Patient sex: M
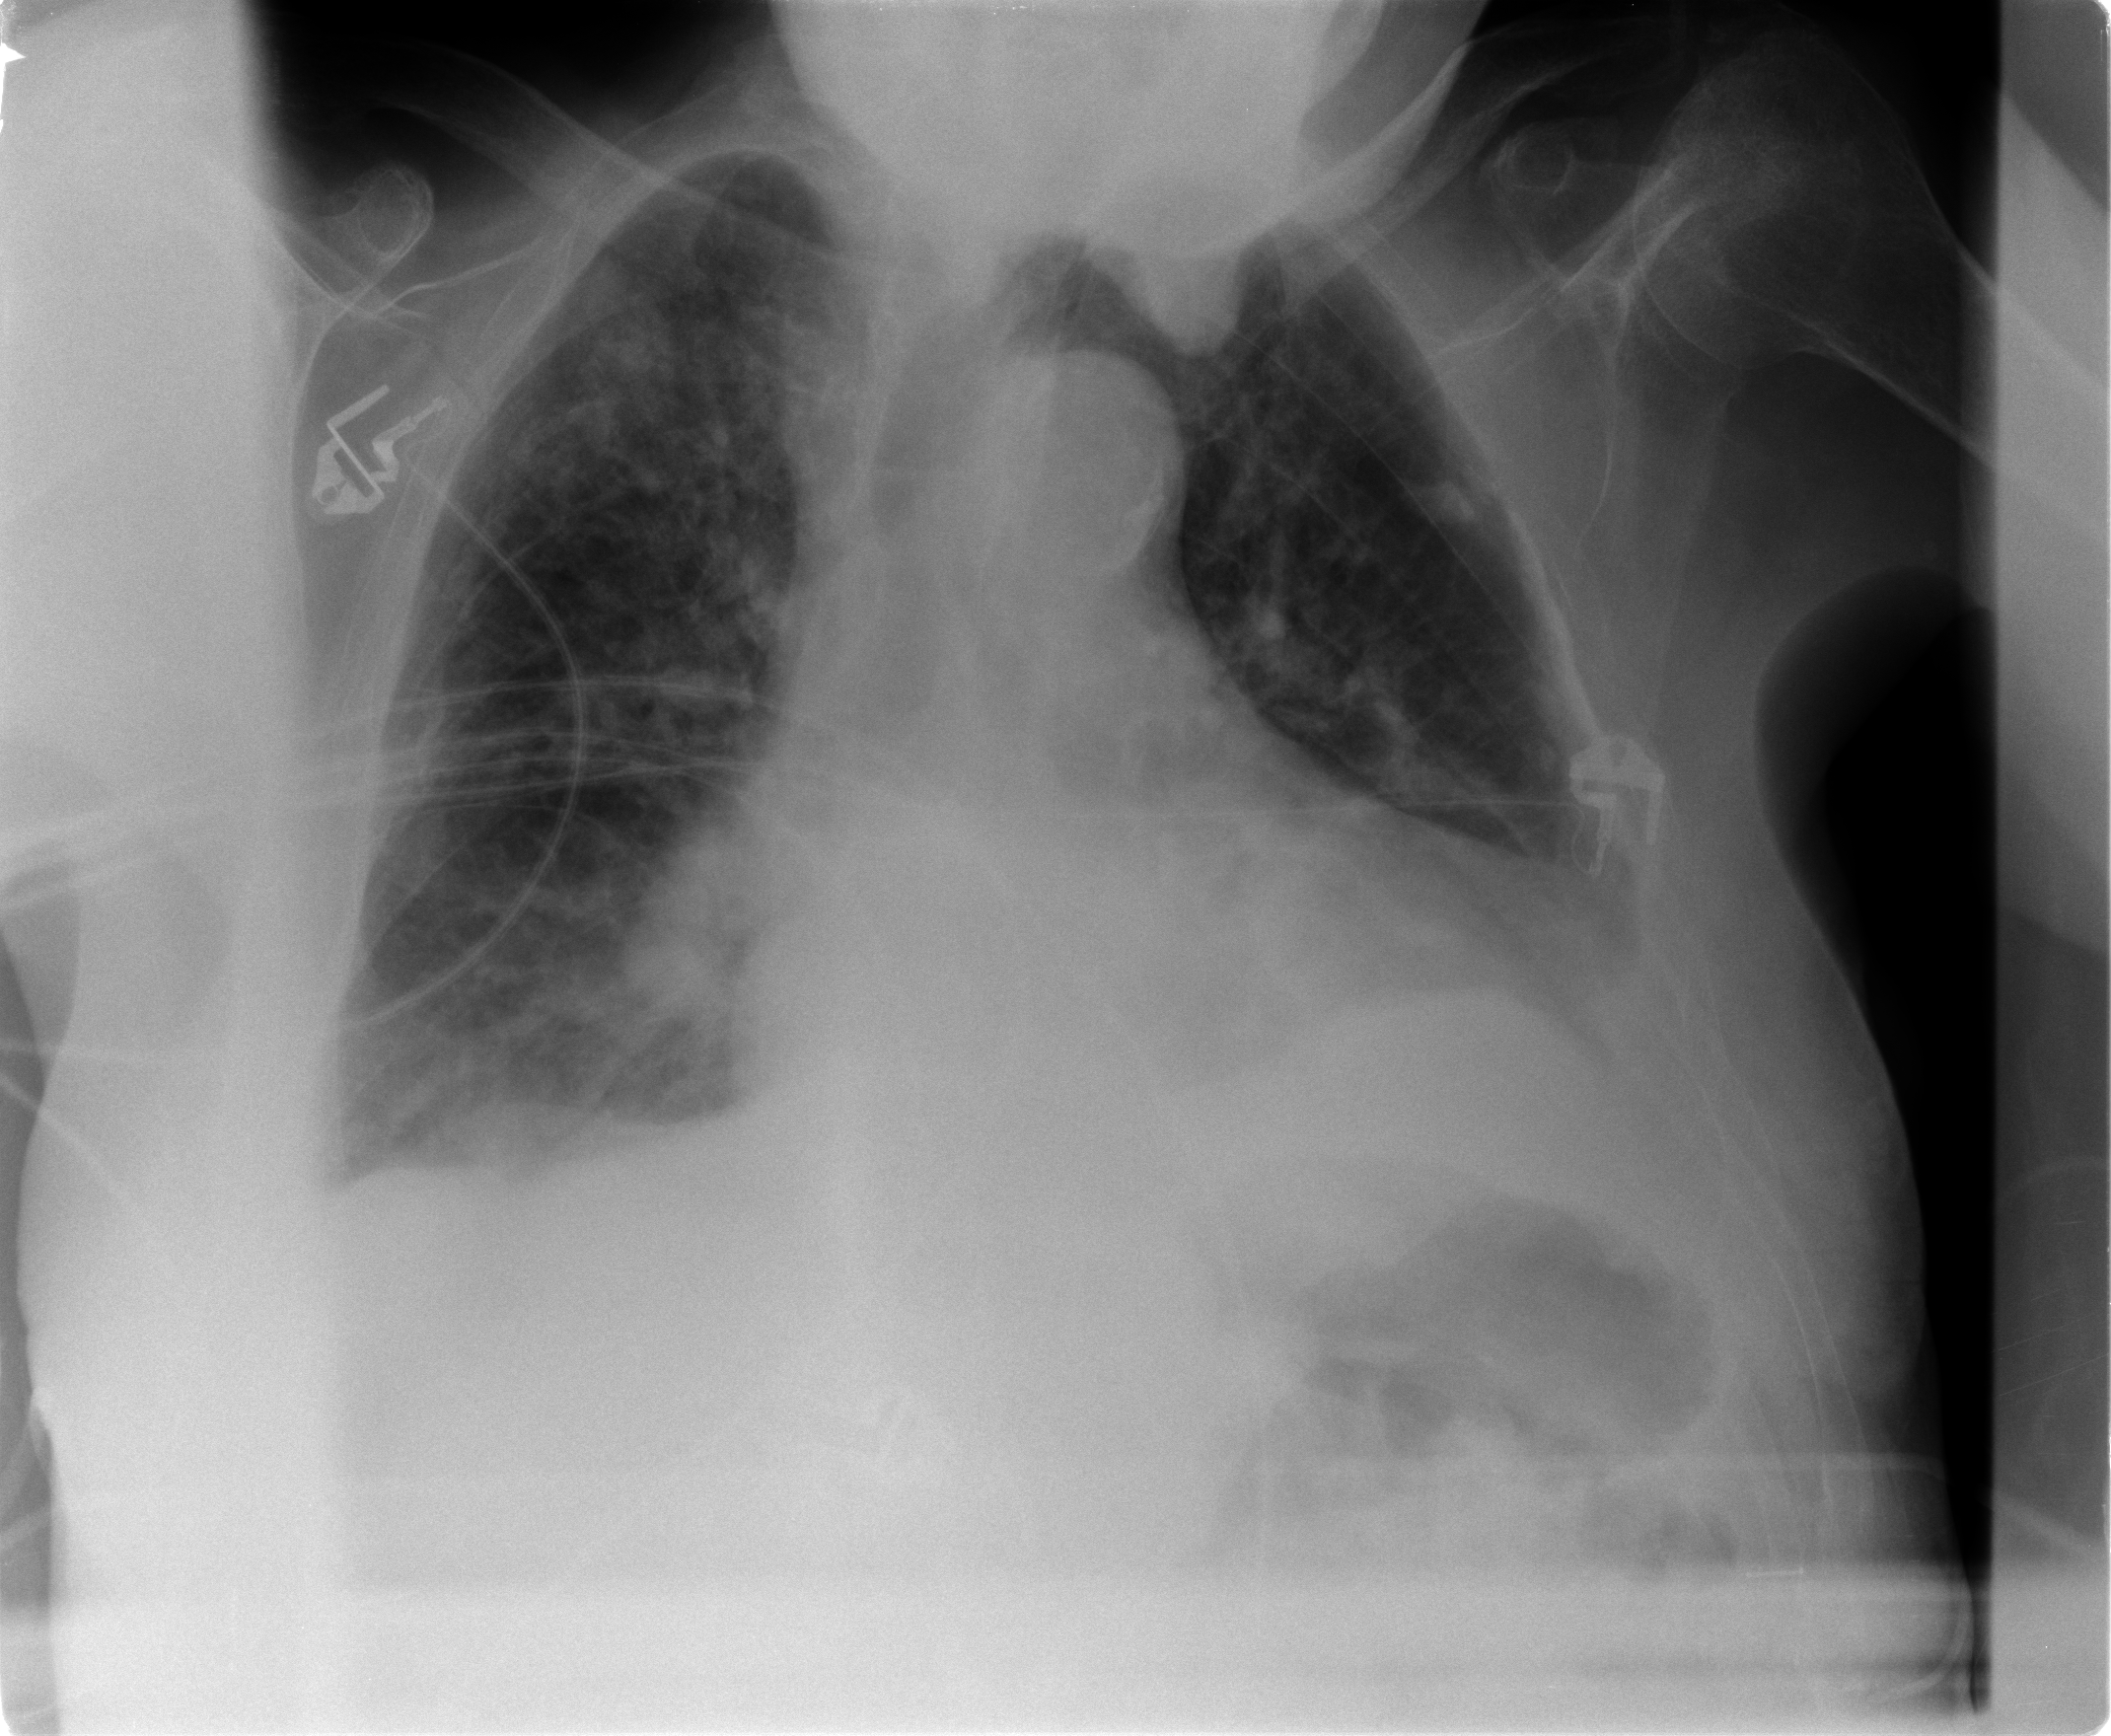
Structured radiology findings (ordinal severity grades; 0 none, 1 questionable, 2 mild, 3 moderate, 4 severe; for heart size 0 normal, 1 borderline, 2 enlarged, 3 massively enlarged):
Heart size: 2
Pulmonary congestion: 1
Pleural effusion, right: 2
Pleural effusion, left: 2
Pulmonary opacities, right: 3
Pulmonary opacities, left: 1
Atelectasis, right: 2
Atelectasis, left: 2